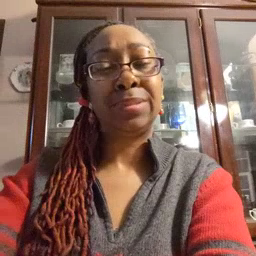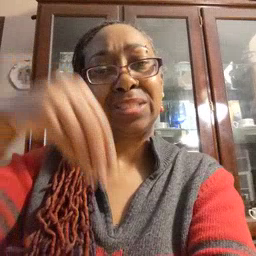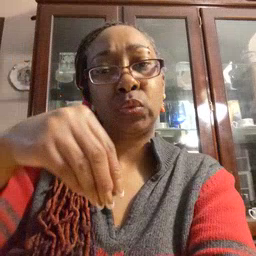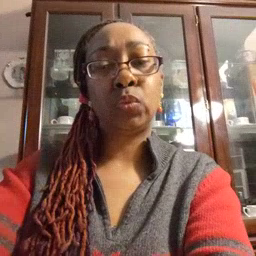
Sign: into